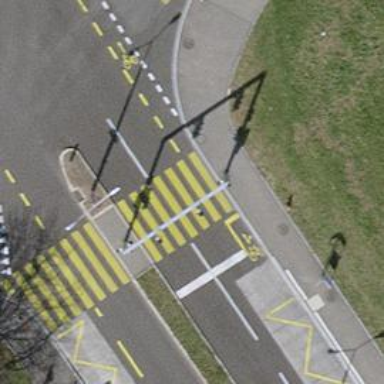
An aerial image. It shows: Zebra crossing with traffic signals.